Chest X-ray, PA view. Patient: 56 years old, sex M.
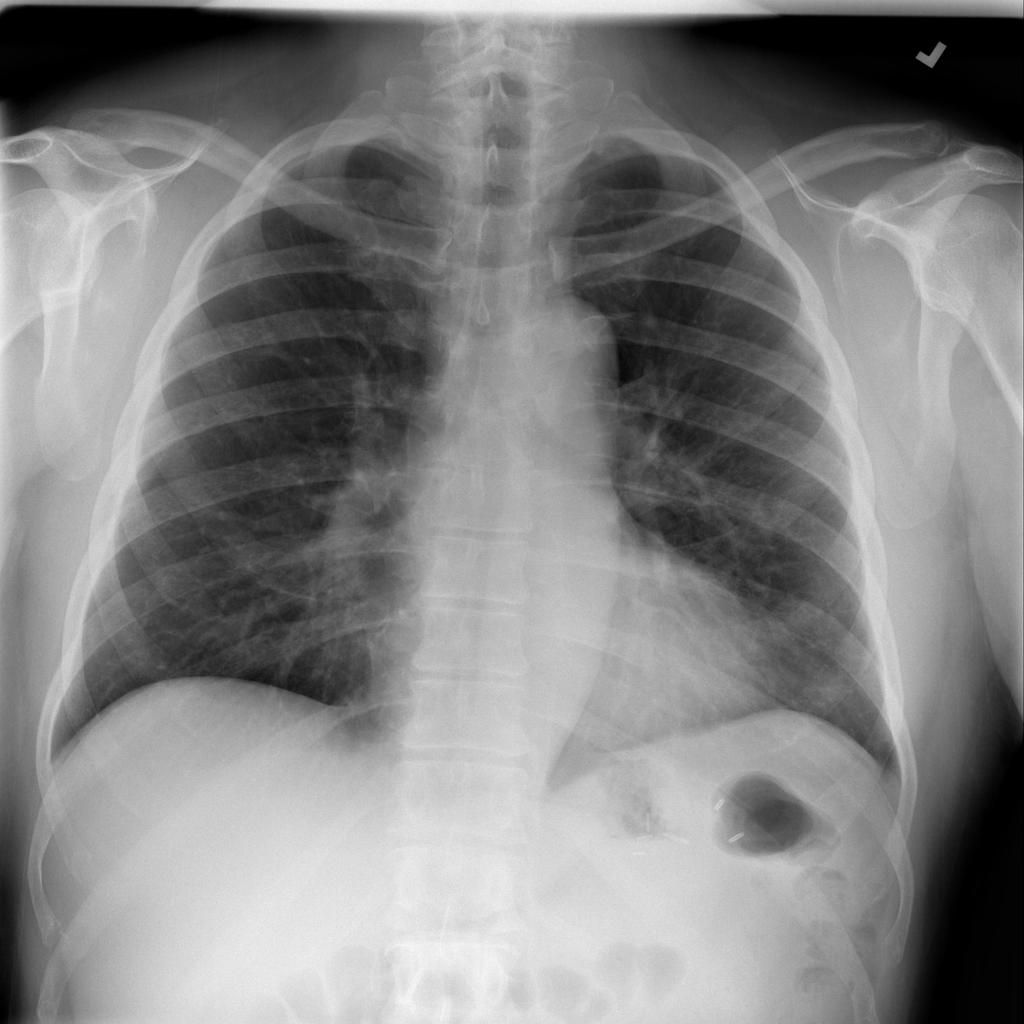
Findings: No Finding